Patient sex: M
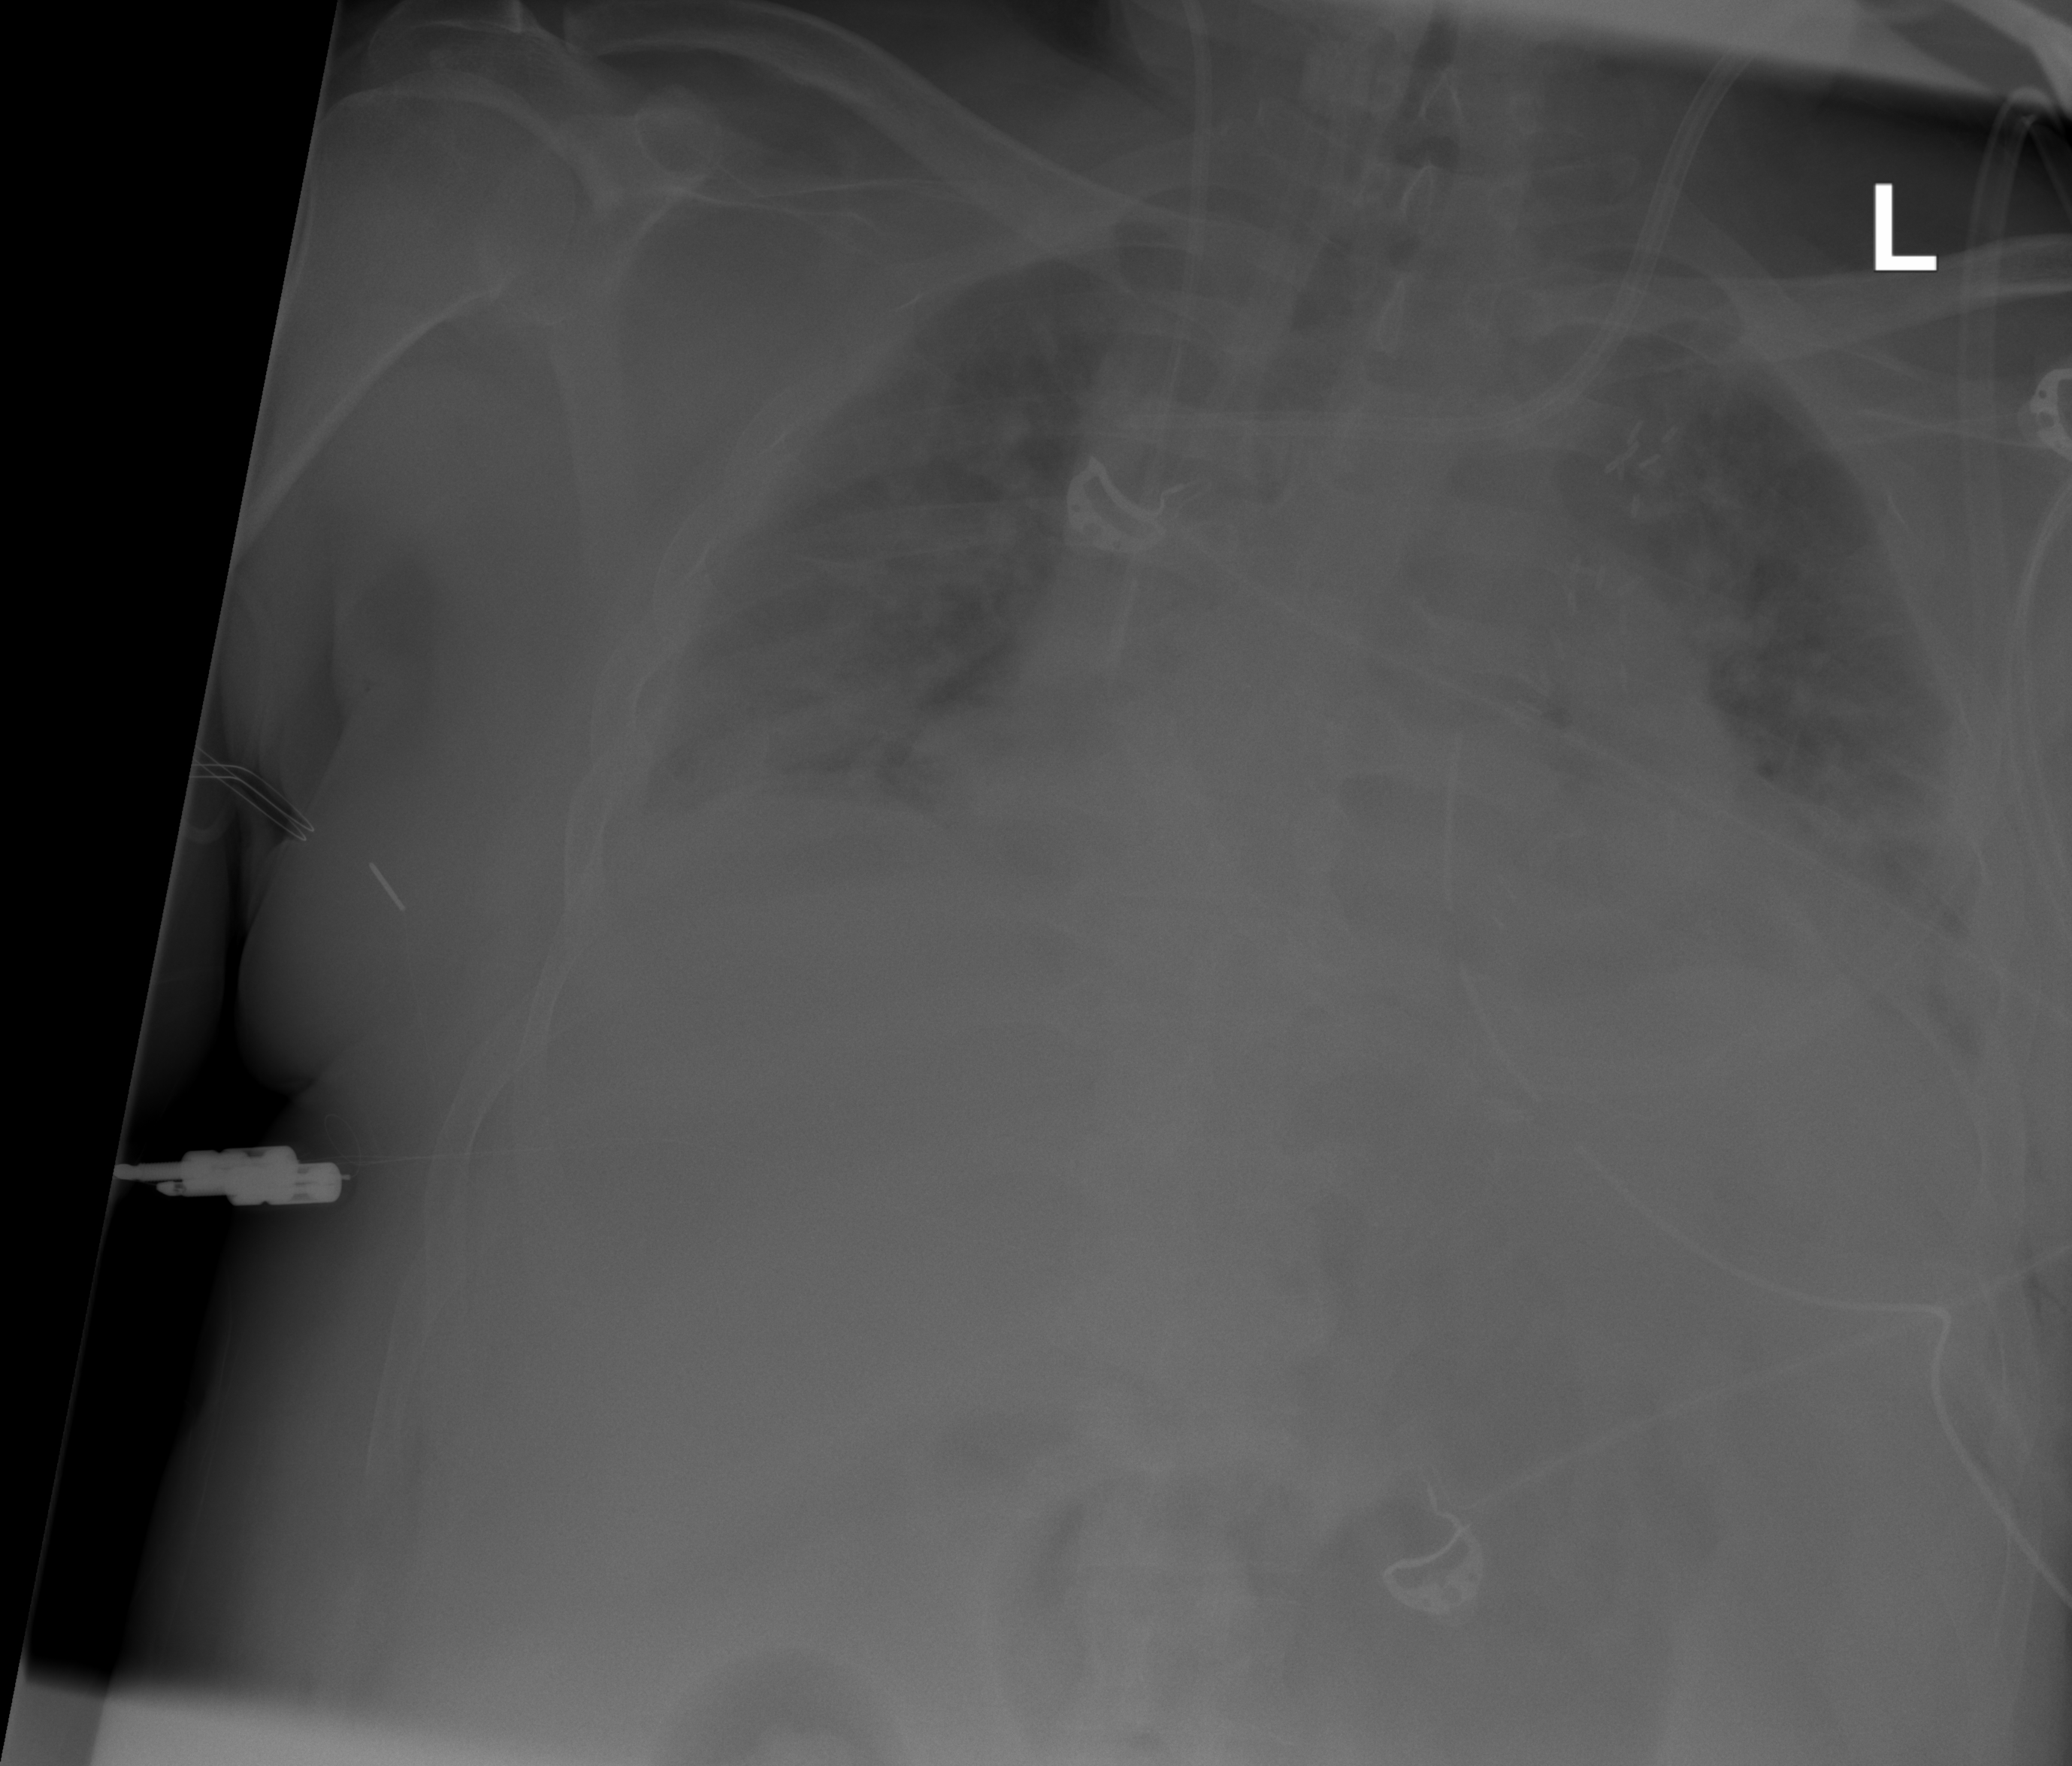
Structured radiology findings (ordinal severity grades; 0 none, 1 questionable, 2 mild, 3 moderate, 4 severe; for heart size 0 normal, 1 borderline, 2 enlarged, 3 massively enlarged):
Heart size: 2
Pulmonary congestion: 2
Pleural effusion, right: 2
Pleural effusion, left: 2
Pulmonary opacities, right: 1
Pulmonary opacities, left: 1
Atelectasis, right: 2
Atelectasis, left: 2